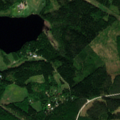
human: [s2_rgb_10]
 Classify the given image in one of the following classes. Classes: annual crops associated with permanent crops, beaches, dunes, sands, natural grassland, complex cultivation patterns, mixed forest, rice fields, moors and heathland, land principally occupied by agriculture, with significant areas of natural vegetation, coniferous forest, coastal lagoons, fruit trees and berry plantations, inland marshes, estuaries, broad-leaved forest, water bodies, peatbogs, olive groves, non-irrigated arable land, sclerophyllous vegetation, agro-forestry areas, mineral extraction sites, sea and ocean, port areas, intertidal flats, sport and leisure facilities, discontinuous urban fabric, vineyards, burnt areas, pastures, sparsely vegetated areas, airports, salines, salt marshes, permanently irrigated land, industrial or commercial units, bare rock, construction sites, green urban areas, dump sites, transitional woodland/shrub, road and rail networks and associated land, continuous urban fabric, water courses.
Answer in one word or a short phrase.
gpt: broad-leaved forest, coniferous forest, mixed forest, transitional woodland/shrub, water bodies